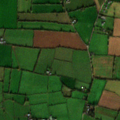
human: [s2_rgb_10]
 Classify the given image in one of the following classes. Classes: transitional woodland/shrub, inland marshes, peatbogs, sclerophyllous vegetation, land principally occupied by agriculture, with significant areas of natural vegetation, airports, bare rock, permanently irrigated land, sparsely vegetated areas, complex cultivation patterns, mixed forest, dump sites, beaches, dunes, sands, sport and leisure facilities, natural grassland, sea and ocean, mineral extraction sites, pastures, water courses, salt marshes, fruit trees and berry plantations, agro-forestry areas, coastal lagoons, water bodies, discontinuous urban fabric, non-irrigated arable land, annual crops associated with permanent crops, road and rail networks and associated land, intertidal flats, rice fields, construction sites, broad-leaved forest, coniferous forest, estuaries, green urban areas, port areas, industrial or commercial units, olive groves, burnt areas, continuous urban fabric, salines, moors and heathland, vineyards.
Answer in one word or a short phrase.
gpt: non-irrigated arable land, pastures